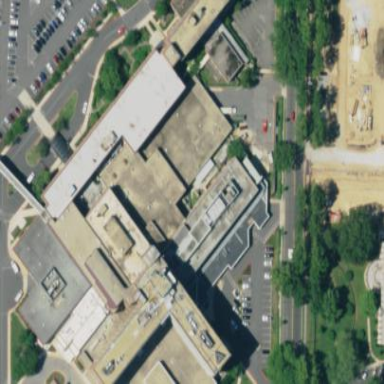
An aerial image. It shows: Hospital building.